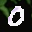
Label: 0